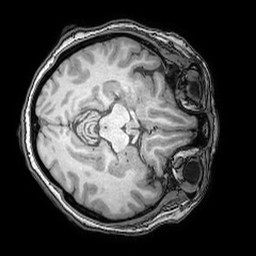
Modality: T1w
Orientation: axial
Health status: ill
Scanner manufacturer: philips
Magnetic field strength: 3 T
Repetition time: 0.007 s
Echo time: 0.0035 s